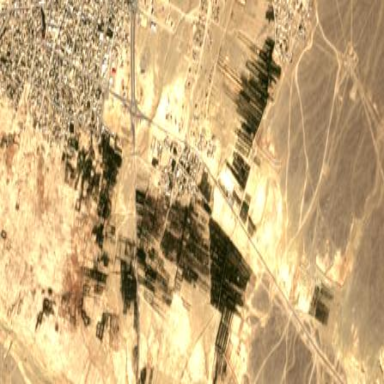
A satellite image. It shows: Orchard filled with date palms.